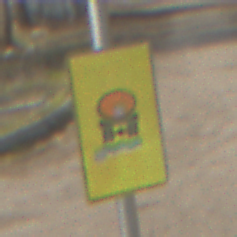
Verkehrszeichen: FahrzeugeMitWassergefaehrdenderLadungOhnePfeilsymbol
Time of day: MorningAfternoon
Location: Outdoor (Suburban)
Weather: PartlyCloudy
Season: NotSpecified
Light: Natural